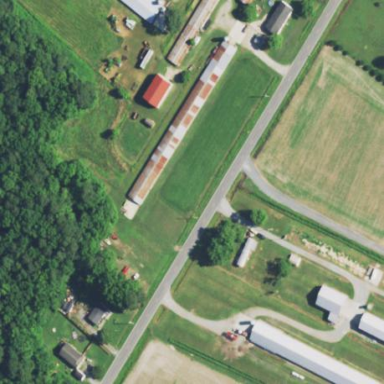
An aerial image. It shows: Farm auxiliary building.